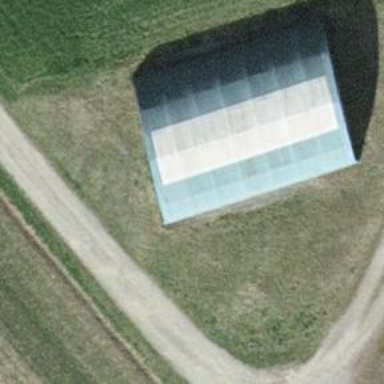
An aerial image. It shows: View of roof of building.